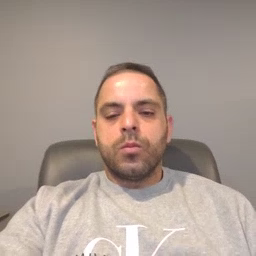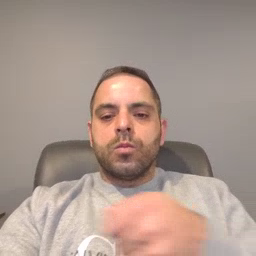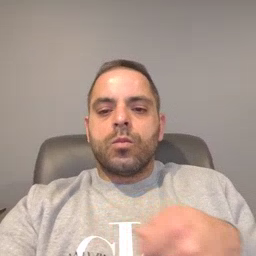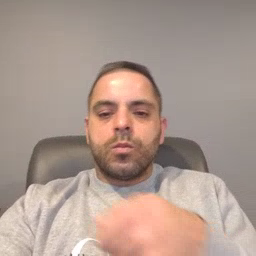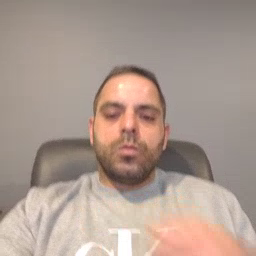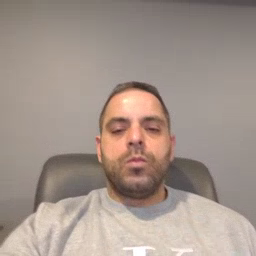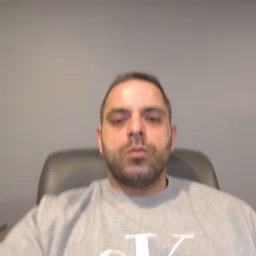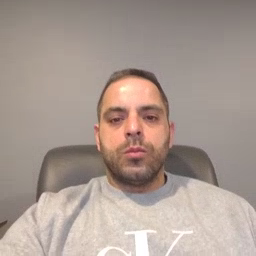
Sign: vacuum